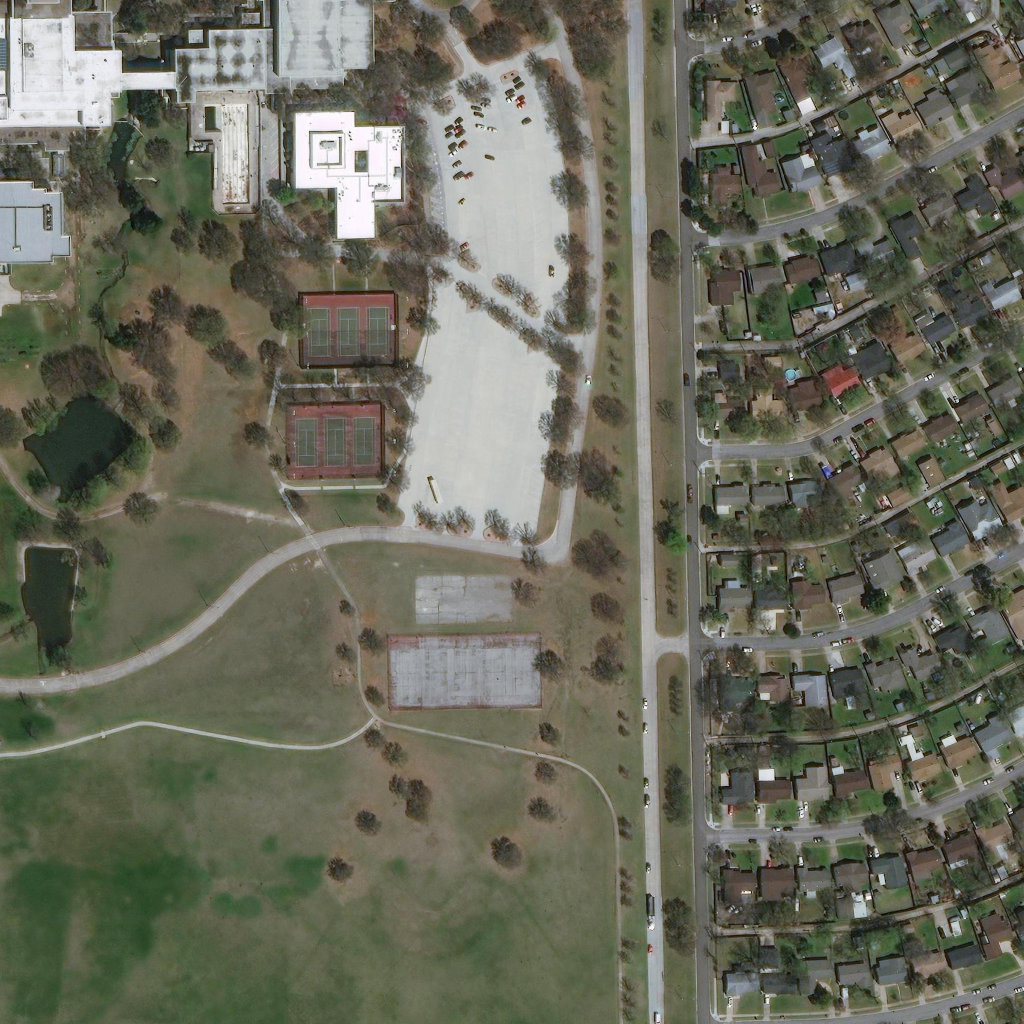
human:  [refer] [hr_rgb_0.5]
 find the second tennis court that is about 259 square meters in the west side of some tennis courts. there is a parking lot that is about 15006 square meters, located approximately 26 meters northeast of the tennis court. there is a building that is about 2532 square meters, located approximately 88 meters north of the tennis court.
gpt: <box>[[31, 40, 33, 45, 0]]</box>